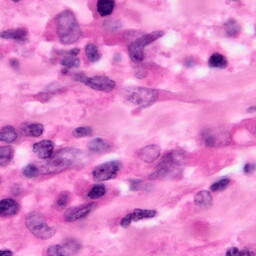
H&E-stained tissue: Pancreatic